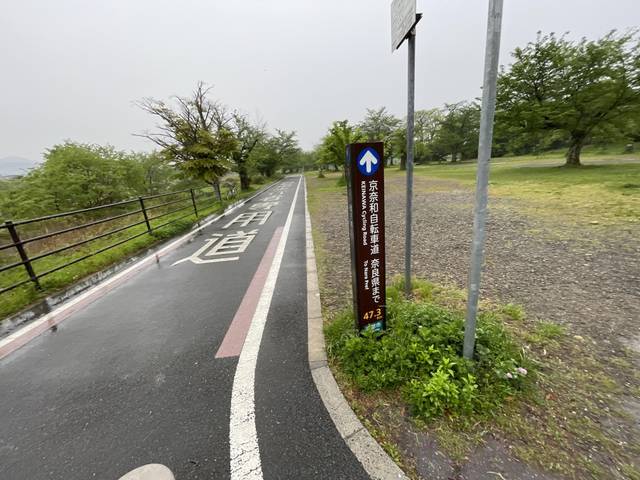
Region: Japan
Coordinates: 35.012, 135.68